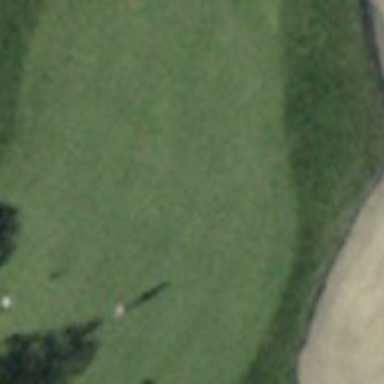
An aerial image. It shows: Green golf area with grass land use.